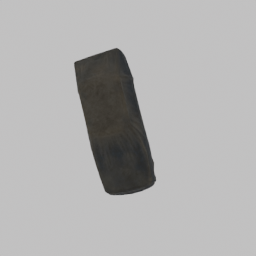
Label: mechanical